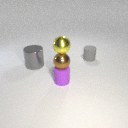
large gray metal cylinder to the left of small gray rubber cylinder